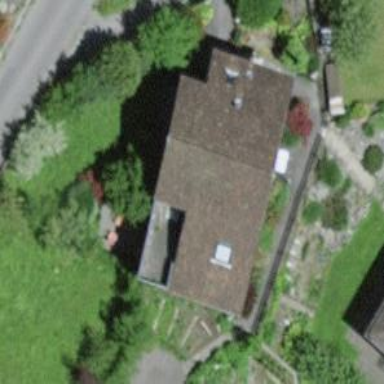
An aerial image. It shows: Simple and straightforward house.